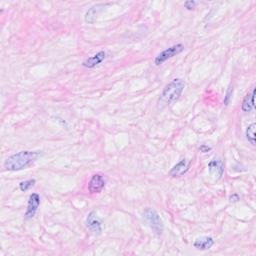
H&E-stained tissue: Breast